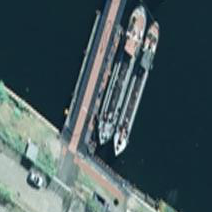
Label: Sand_carrier